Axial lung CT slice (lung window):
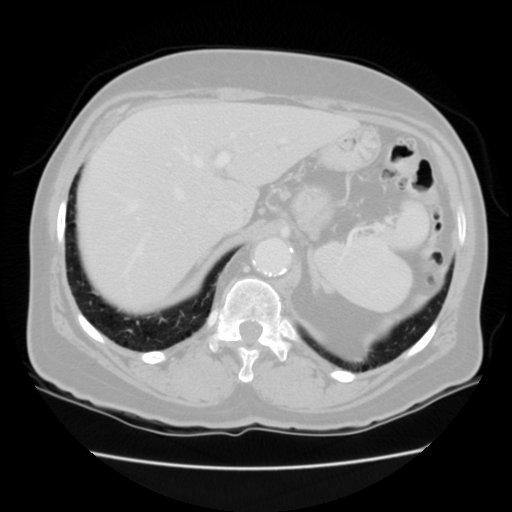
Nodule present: no